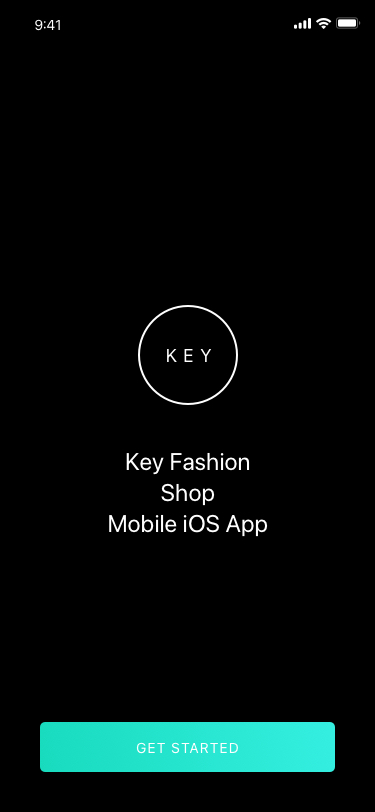
Text in this UI design:
Key Fashion Shop
Mobile iOS App
KEY